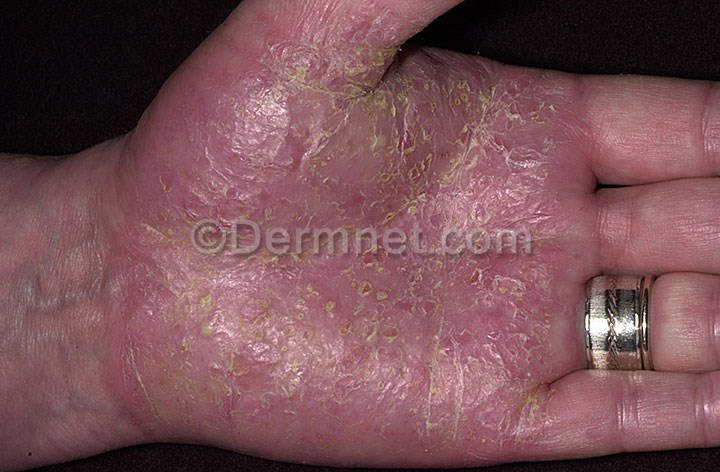
Disease: Psoriasis pictures Lichen Planus and related diseases